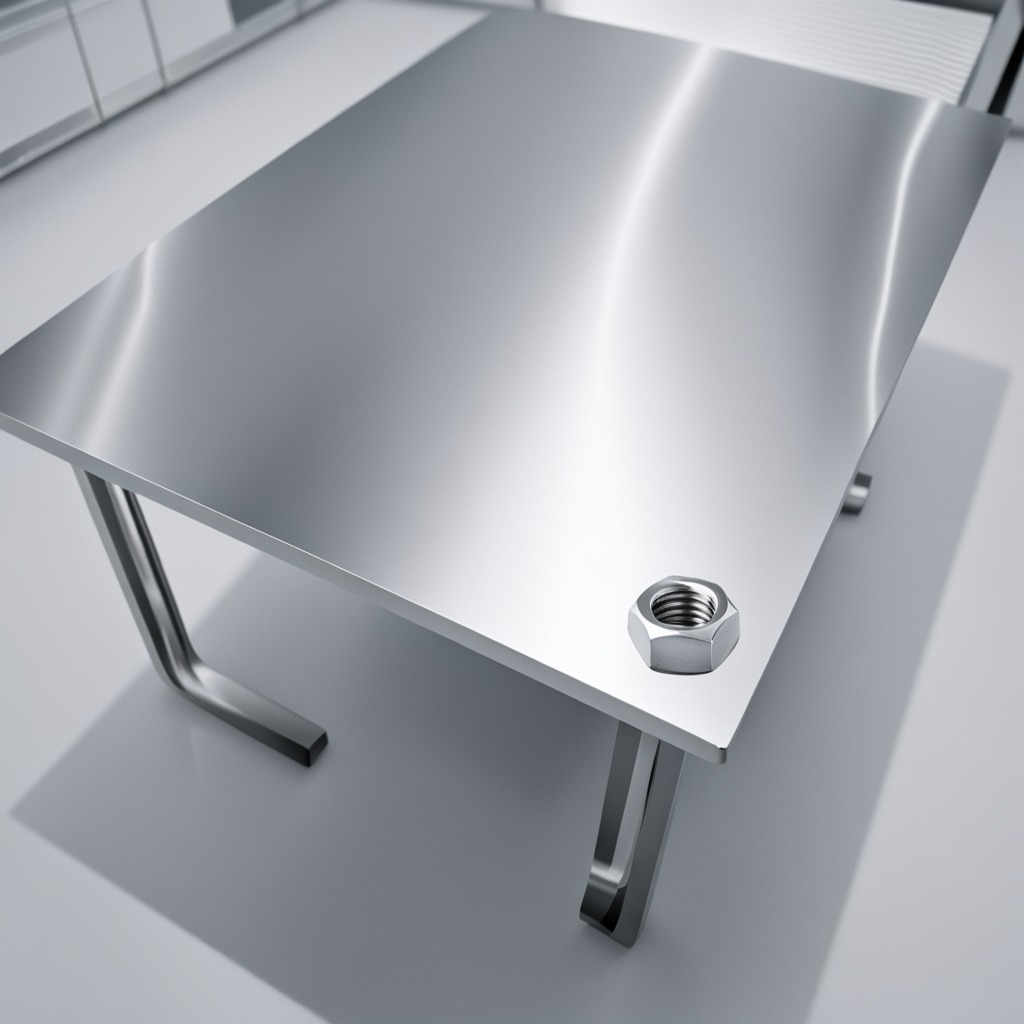
A metal nut is lying on the stainless steel table in a high-end prototyping lab.